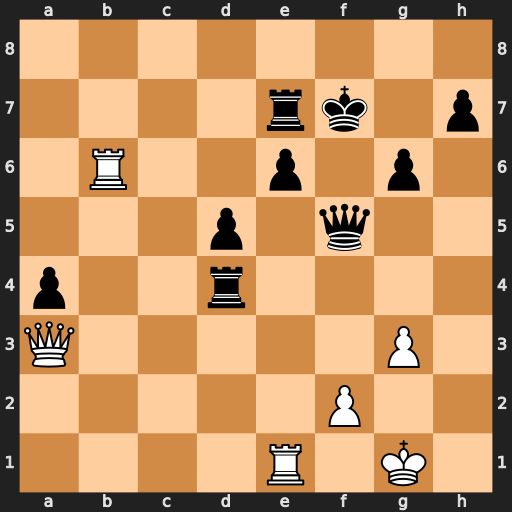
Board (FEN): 8/4rk1p/1R2p1p1/3p1q2/p2r4/Q5P1/5P2/4R1K1
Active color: w
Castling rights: -
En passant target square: -
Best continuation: Re3 Rd1+ Kg2